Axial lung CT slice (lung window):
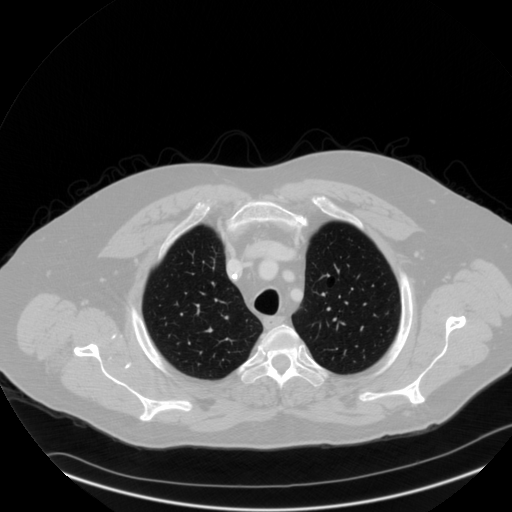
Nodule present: no